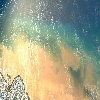
Label: water